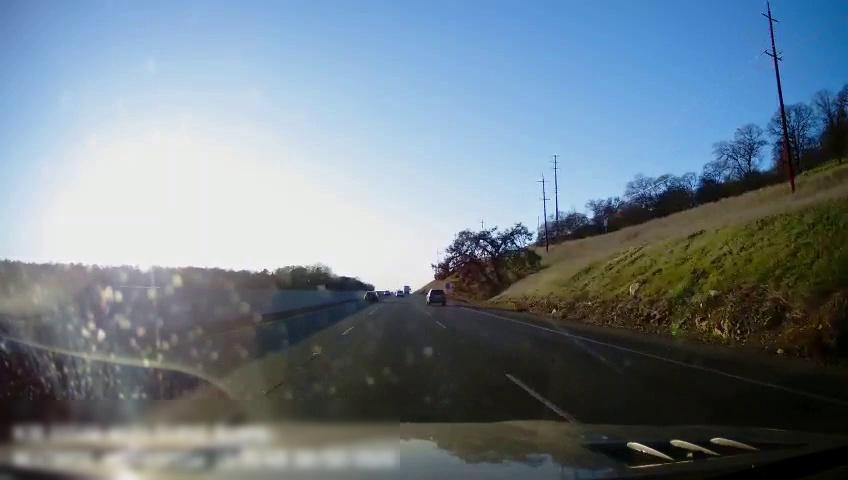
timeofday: Day
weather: Sunny
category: Drivable Space
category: Vehicles | Car
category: Vehicles | Car
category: Lanes | Alternate Lane
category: Lanes | Current Lane
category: Lanes | Current Lane
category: Lanes | Alternate Lane